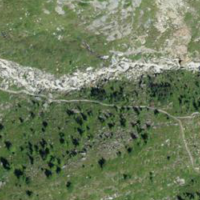
EUNIS habitat code: 26
Species observed at this site:
Rhododendron ferrugineum